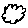
Label: cloud